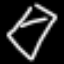
Label: diamond